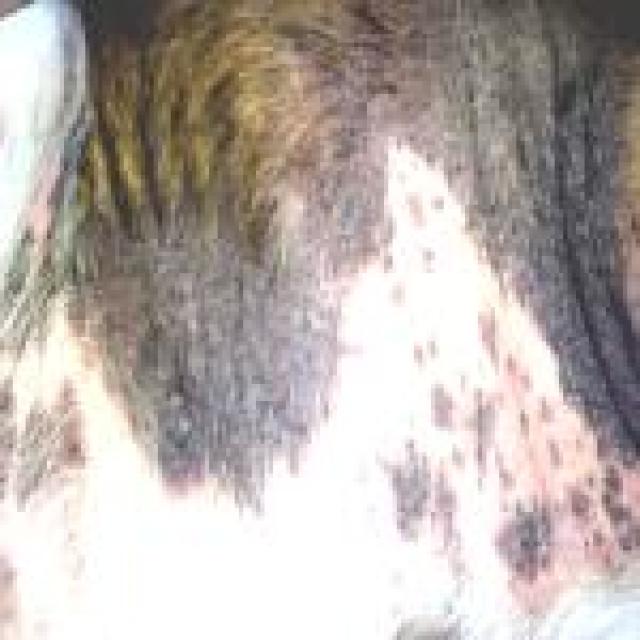
Canine fungal skin infection — characterized by alopecia, scaling, crusting, and circular lesions. Common agents include Malassezia and Candida species.